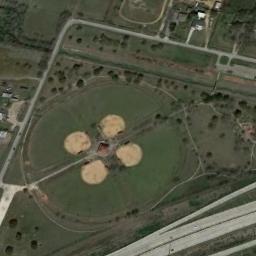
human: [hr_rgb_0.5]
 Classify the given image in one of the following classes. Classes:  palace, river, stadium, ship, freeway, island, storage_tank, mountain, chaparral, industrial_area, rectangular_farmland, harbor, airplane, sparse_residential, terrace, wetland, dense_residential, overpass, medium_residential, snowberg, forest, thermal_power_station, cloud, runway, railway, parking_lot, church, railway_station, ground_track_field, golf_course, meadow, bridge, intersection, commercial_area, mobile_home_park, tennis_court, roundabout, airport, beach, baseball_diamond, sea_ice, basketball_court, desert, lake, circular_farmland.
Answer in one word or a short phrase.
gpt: baseball_diamond